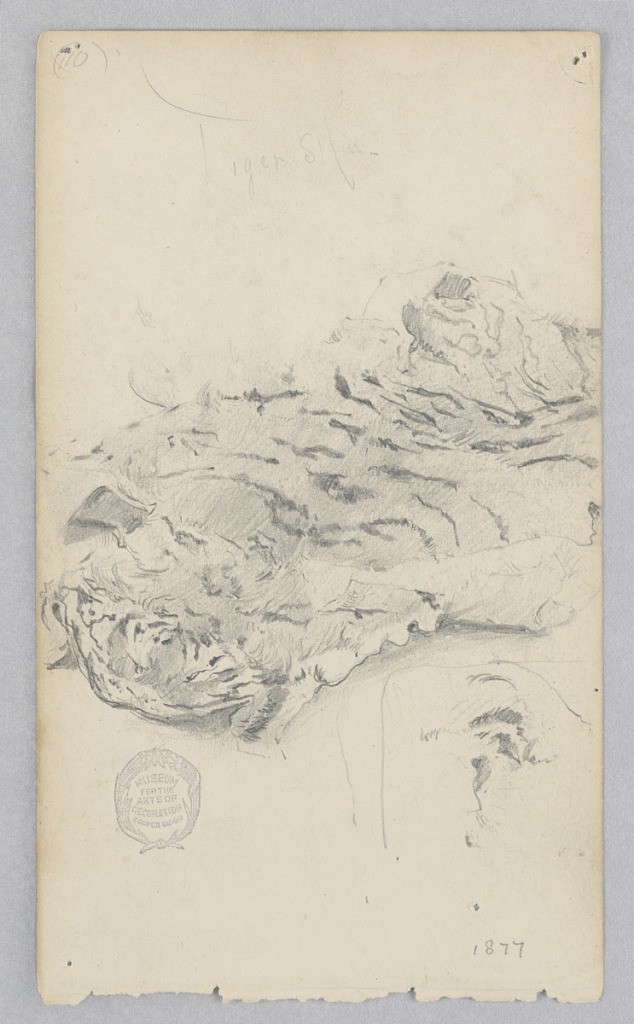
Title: Tiger skin rug
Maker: Robert Frederick Blum, American, 1857–1903
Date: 1877
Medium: Graphite on wove paper
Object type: Drawing
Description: Sketch of a skinned tiger rug spread out on the ground.